Field crop: maize
Growth stage: 2
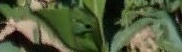
Species: maize